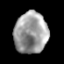
Tissue: prostate
Cell type: T cells
Senescence score: 0.3546
Nuclear area (px): 1346
Mean DAPI intensity: 157.316